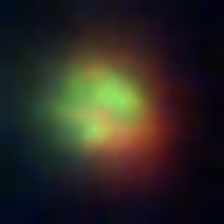
Taxon: NanoPlankton
Group: Other